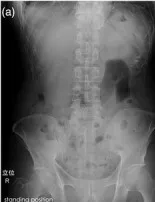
Plain abdominal X-ray imaging. (a) Plain abdominal radiography (standing position) showed no patency capsule or shape deformity.
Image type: radiology (x_ray)